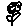
Label: flower